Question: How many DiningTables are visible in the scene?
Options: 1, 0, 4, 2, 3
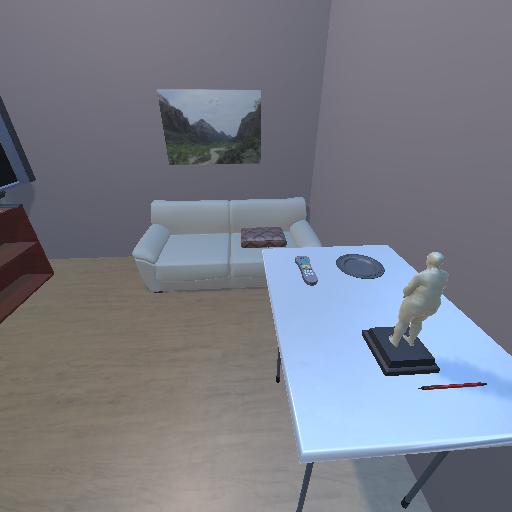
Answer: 1